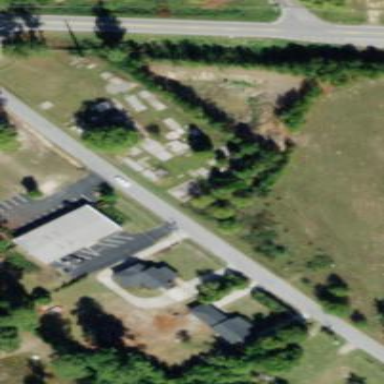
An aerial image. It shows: Cemetery.